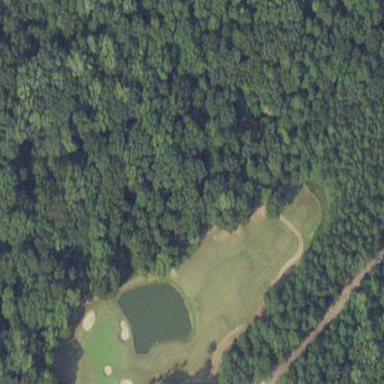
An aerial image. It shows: Rough area on grassy golf course.